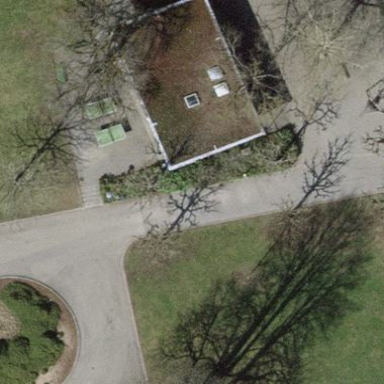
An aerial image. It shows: Close-up view of roof of building.